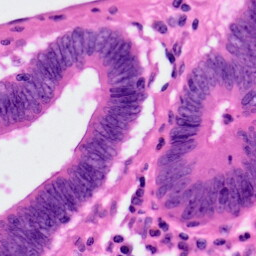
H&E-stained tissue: Colon